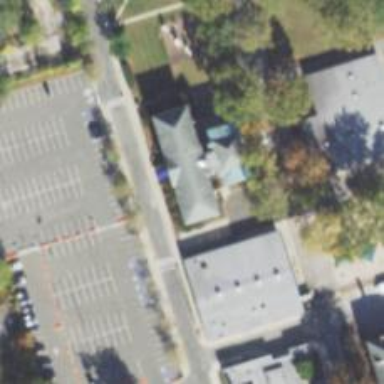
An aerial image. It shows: College building.